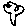
Label: tree